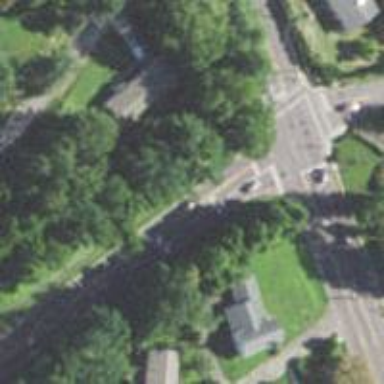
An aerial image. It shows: Secondary road with asphalt surface.